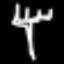
Label: fork